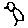
Label: bird